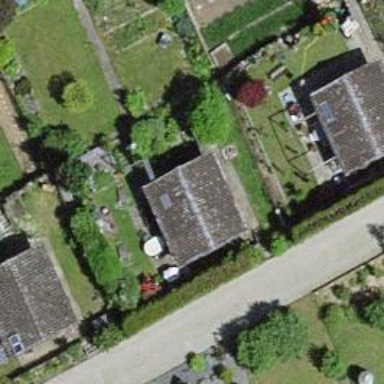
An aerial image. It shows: Allotment house.